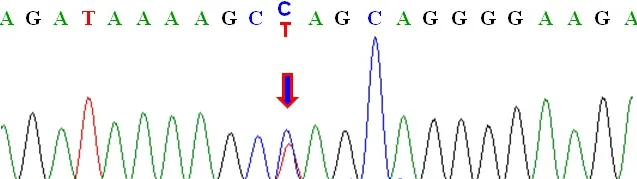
Sequencing analysis of the Axenfeld-Rieger syndrome patient's PITX2 gene with the C>T mutation.
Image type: electrography (ekg)